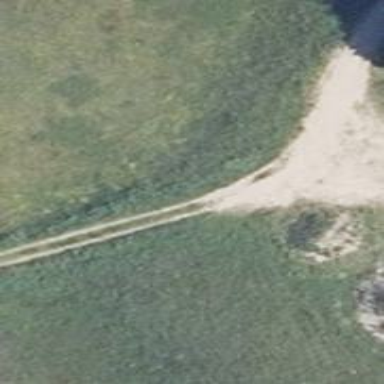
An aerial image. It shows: Path covered in grass.